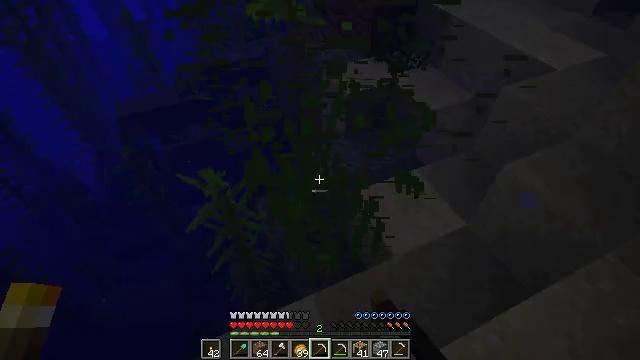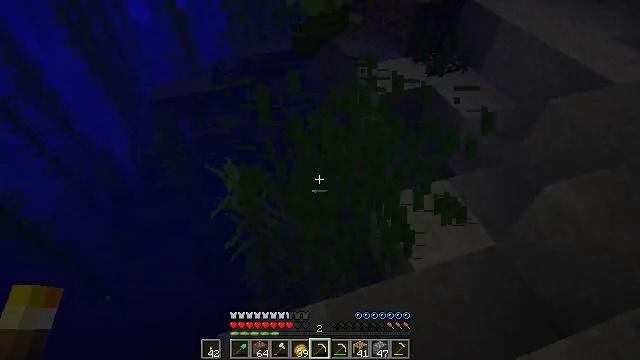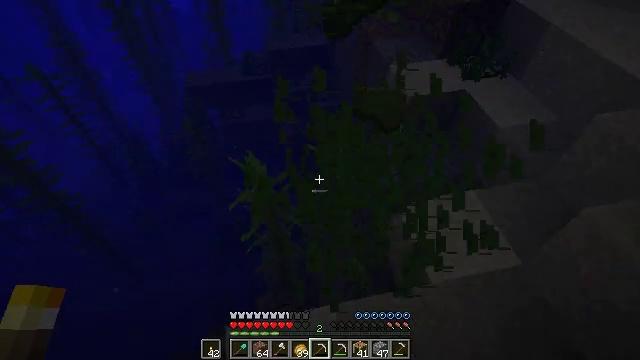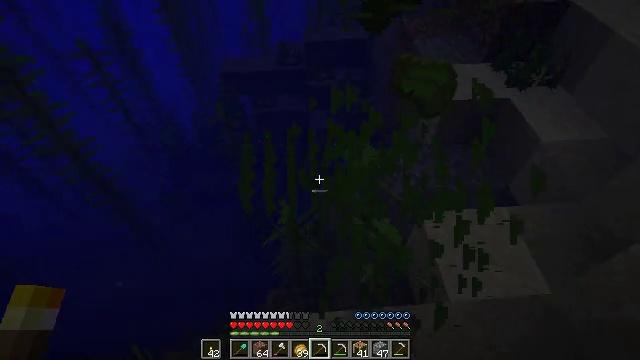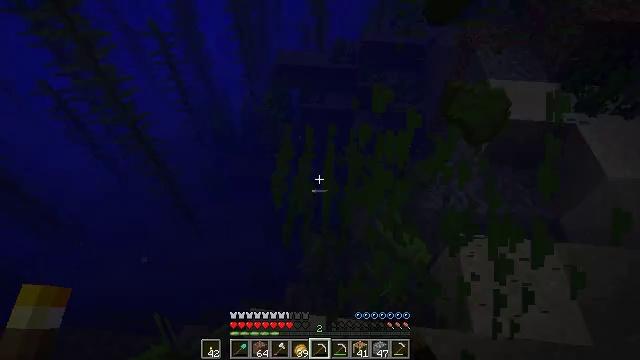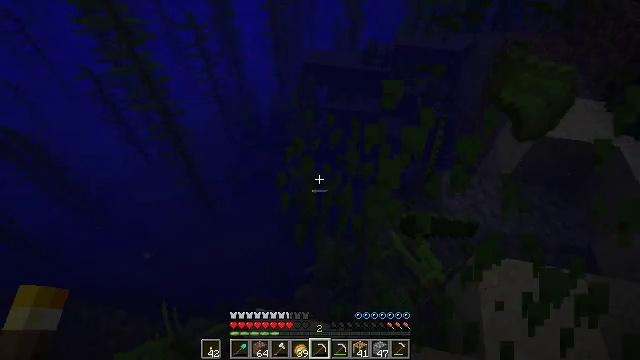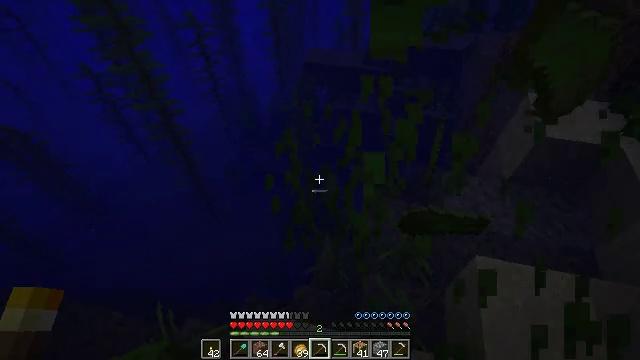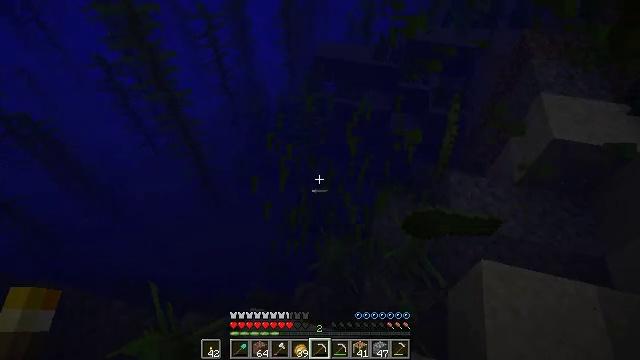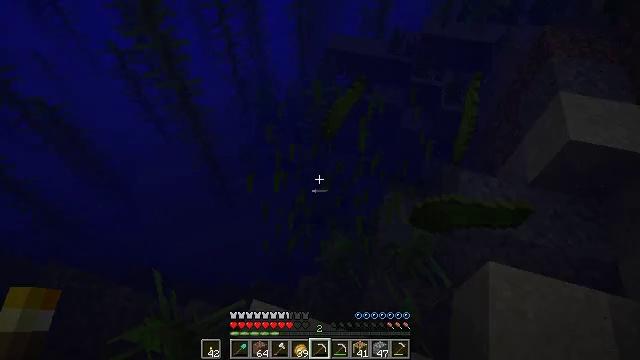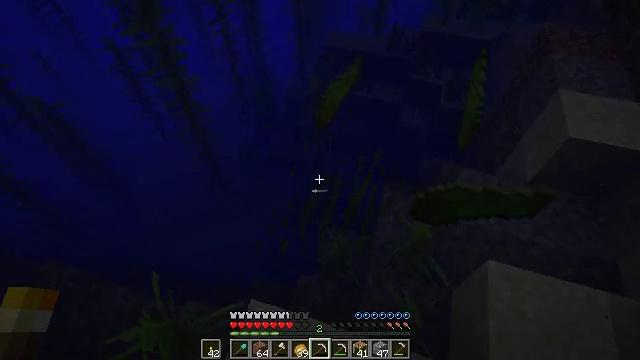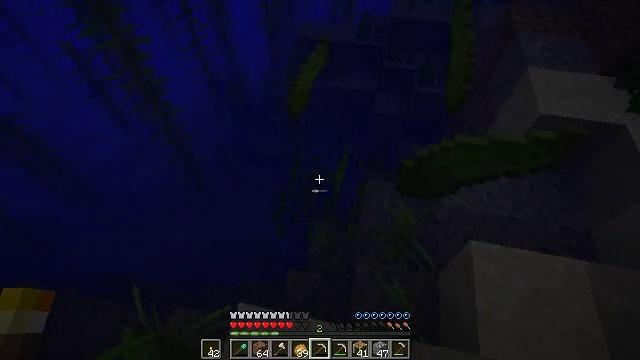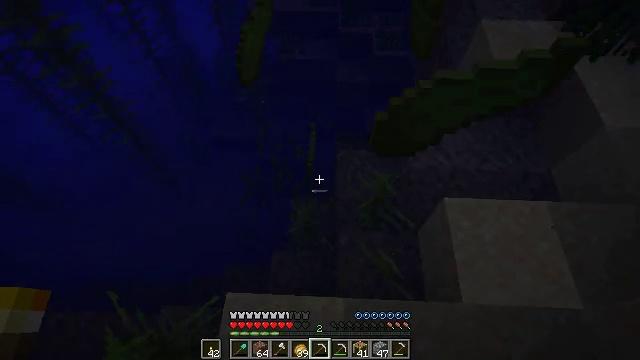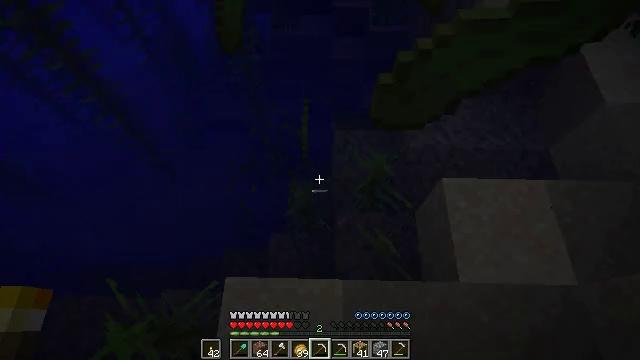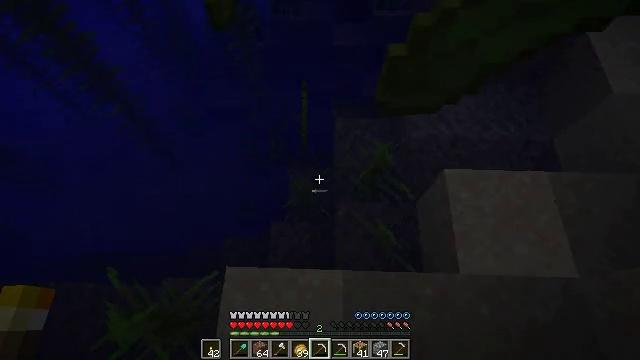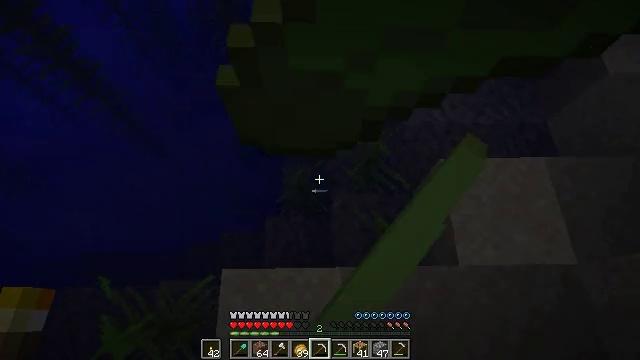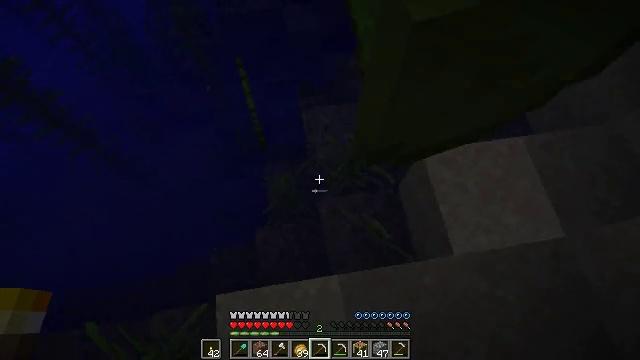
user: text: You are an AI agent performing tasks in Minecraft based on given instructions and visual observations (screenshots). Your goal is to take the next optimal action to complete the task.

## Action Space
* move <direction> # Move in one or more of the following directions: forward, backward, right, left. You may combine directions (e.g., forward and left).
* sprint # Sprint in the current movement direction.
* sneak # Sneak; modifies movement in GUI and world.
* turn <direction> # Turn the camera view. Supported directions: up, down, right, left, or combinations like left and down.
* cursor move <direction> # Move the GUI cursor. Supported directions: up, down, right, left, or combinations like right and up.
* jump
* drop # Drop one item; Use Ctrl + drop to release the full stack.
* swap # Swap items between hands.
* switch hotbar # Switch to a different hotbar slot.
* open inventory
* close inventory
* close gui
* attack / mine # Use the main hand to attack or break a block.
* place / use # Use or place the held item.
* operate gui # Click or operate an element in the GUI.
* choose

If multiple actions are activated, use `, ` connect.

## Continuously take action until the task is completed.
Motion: motion action
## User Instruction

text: Collect kelp by swimming through it.
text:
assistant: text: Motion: move forward, turn left, attack / mine
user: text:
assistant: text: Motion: move forward, turn left
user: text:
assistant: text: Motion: move forward, turn left and down, attack / mine
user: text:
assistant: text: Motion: turn left, attack / mine
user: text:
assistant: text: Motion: turn left, attack / mine
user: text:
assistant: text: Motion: attack / mine
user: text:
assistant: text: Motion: turn left, attack / mine
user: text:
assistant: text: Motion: turn left and down, attack / mine
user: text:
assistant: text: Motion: attack / mine
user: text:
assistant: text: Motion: move forward, turn right and down
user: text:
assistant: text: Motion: move forward, turn right and down, attack / mine
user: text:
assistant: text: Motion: move forward, turn right and down, attack / mine
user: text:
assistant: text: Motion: move forward, turn down, attack / mine
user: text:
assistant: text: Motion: move forward, turn right and down, attack / mine
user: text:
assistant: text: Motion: move forward, turn right
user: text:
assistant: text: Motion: move forward, turn right
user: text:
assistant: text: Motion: move forward, attack / mine
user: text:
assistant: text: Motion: move forward, attack / mine
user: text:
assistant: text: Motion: move forward, turn right and up, attack / mine
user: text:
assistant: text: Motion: move forward, turn right
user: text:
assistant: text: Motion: move forward, attack / mine
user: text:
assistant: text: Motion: move forward, turn left, attack / mine
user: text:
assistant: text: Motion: attack / mine